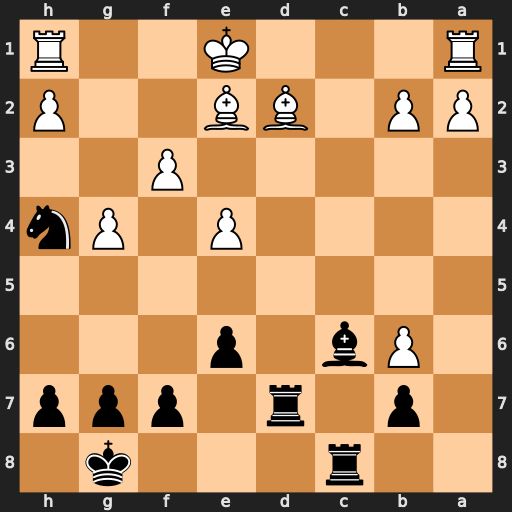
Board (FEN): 2r3k1/1p1r1ppp/1Pb1p3/8/4P1Pn/5P2/PP1BB2P/R3K2R
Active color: b
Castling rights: KQ
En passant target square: -
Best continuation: Ng2+ Kf2 Rxd2